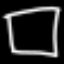
Label: square